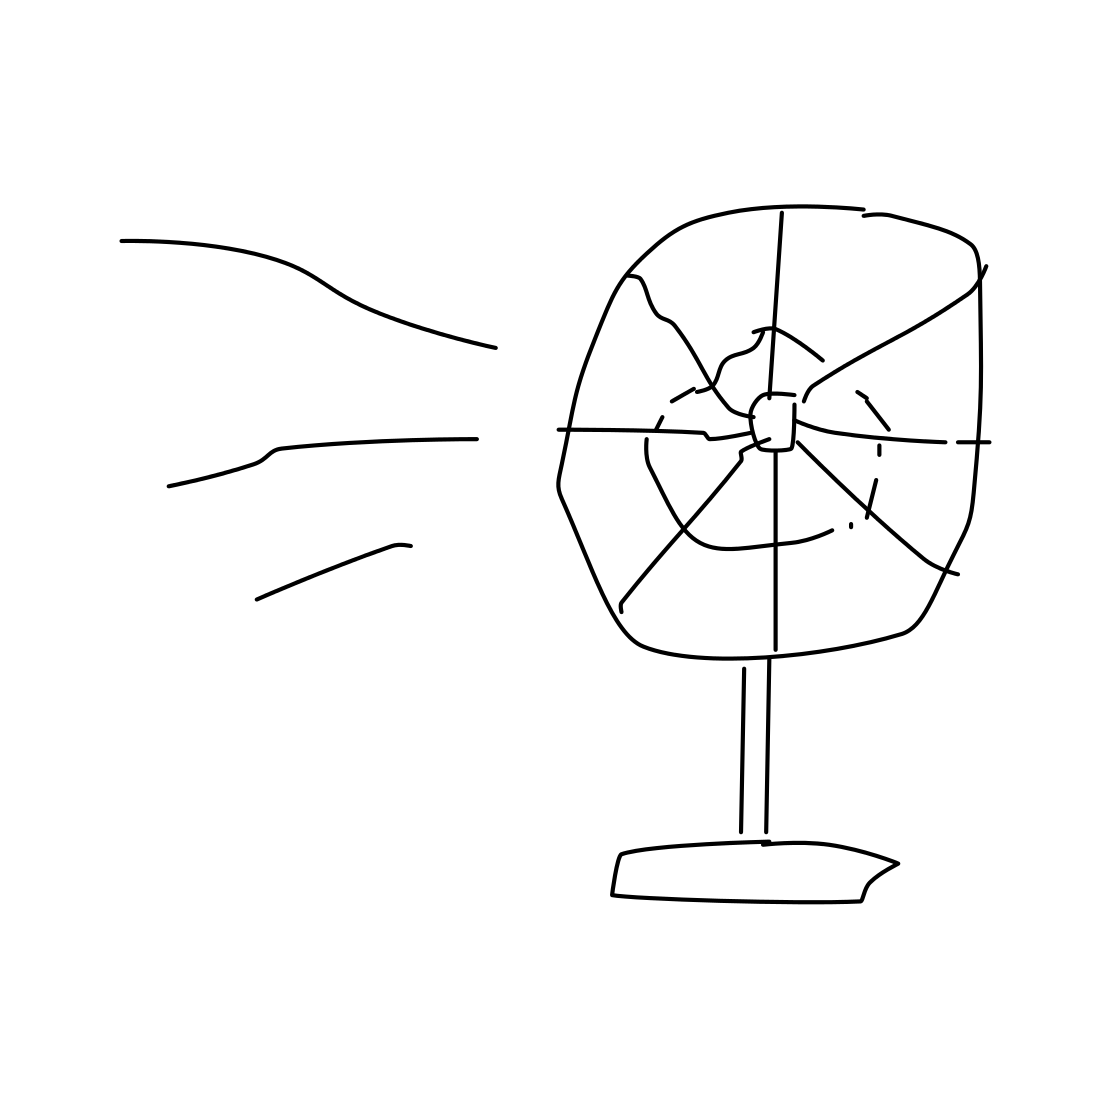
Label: fan